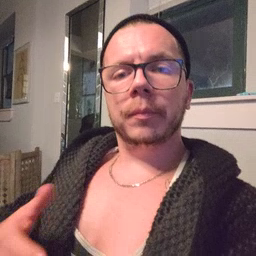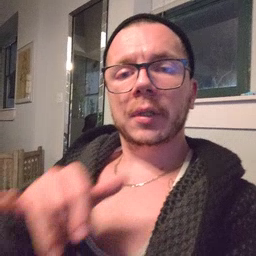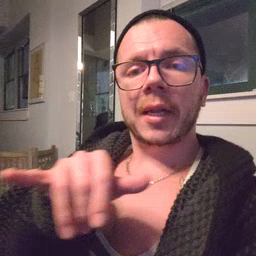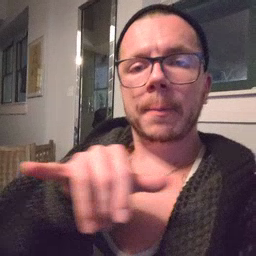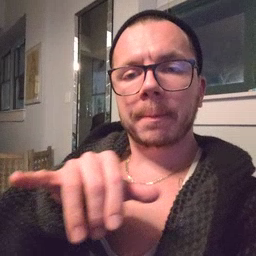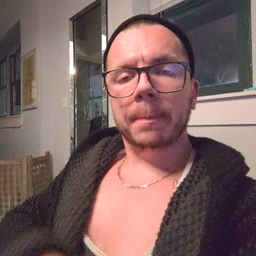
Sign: same